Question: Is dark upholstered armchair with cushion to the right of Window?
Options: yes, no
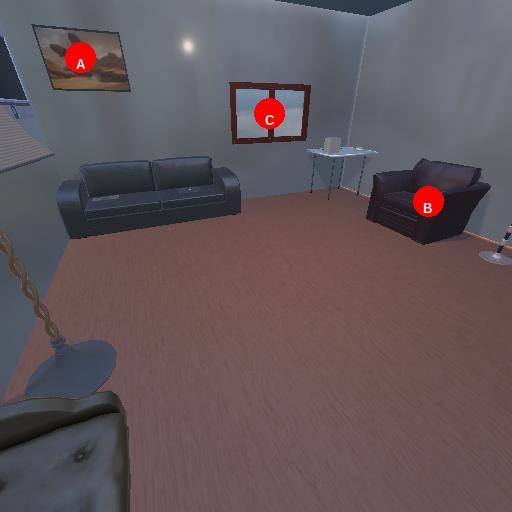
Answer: yes